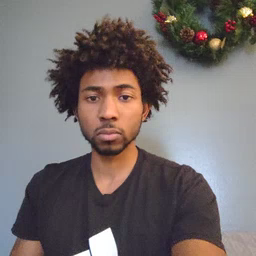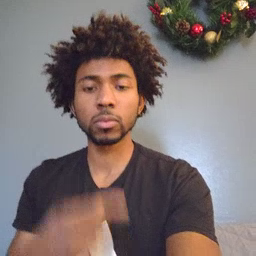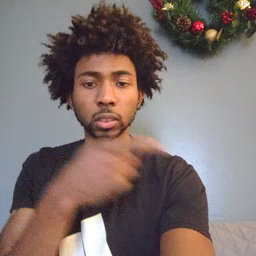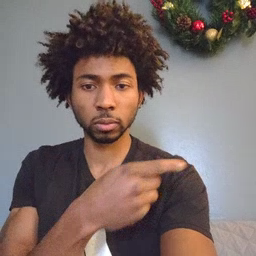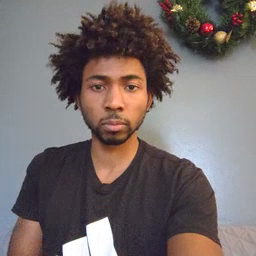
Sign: hesheit